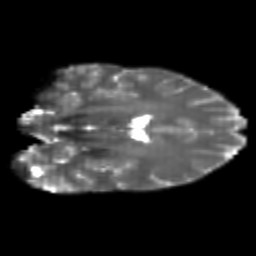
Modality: T2w
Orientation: coronal
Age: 24
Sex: female
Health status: healthy
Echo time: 0.074 s